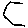
Label: hexagon